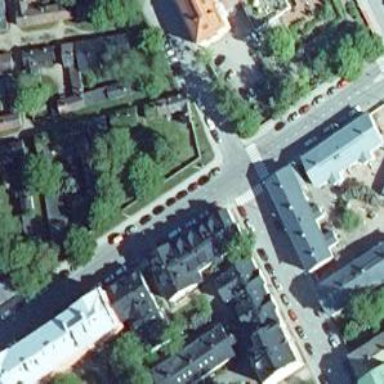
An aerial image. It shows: Marked asphalt footway with zebra crossing.